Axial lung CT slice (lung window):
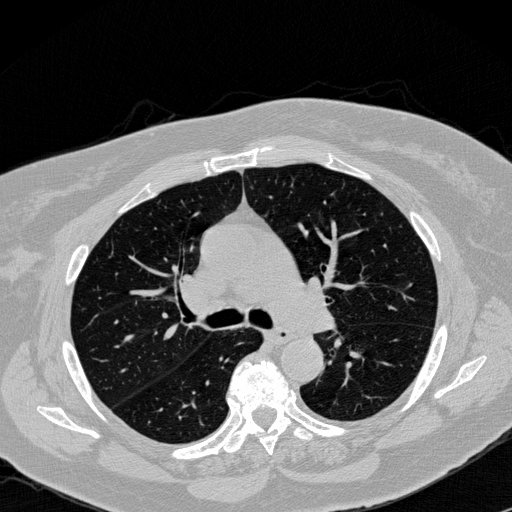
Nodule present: no